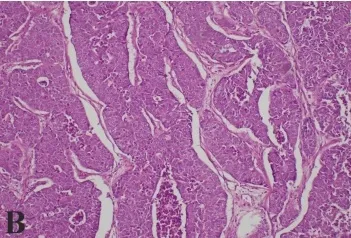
This neoplastic proliferation has a solid, trabecular and pseudoglandular growth pattern.
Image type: pathology (h&e)